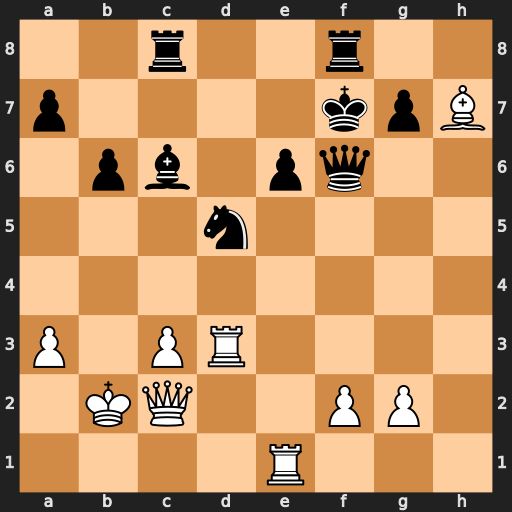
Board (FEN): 2r2r2/p4kpB/1pb1pq2/3n4/8/P1PR4/1KQ2PP1/4R3
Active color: w
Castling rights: -
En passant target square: -
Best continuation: Rf3 Ke7 Rxf6